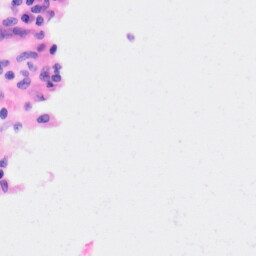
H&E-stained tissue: Kidney